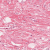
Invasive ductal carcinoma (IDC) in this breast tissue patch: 0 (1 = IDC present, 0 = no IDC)